Question: Suppose I draw the following plot composed of two polygons :
'''
library(ggplot2)
polys <- data.frame(
id = rep(factor(c("1","2")),each=4),
x = c(1,2,2,1,2,3,3,2),
y = c(1,1,2,2,1,1,2,2),
value = rep(c(3, 4), each=4)
)
(p <- ggplot(polys, aes(x=x, y=y)) + geom_polygon(aes(fill=value, group=id)))
'''
Which gives :

Is there a way to determine the color given to each polygon from the 'p' ggplot object ? I've played a bit with 'str(p)' but didn't find anything useful for this.
Thanks in advance for any hint !
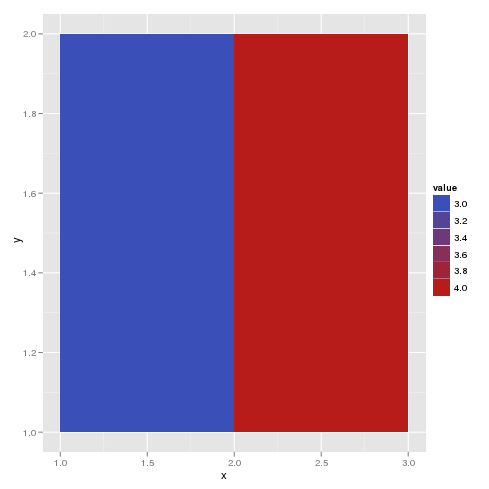
Answer: You can do that by:
'''
> x <- ggplotGrob(p)
> r <- getGrob(x, gPath("geom_polygon", "GRID.polygon"), grep=T, global=T)
> r
(polygon[GRID.polygon.766], polygon[GRID.polygon.769])
> r[[1]]$gp$fill
[1] "#3B4FB8FF" "#3B4FB8FF" "#3B4FB8FF" "#3B4FB8FF"
> r[[2]]$gp$fill
[1] "#B71B1AFF" "#B71B1AFF" "#B71B1AFF" "#B71B1AFF"
'''
1. ggplotGrob makes grob tree
2. getGrob extracts grobs that you want by using gPath
3. $gp$fill shows the color of the polygon.
In the future version of ggplot2, probably you will get information more easily.